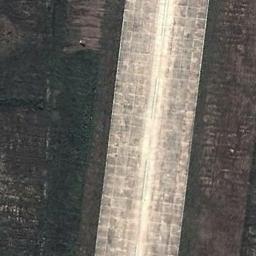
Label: runway